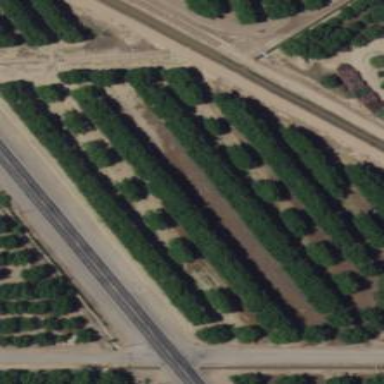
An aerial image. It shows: Orchard.